Field crop: maize
Growth stage: 2
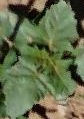
Species: datura